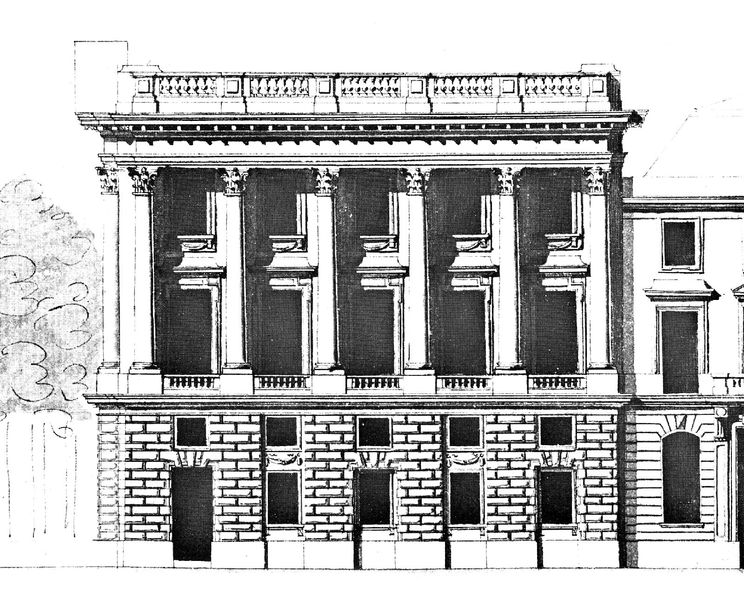
Titel: Entwurf für den Place Louis XV. ( heute: Place de la Concorde ) von A.-J. Gabriel
Künstler: Ange-Jacques Gabriel
Institution: Paris, Musée Carnavalet
Schlagwörter: baum, fenster, säulen, tür, zeichnung, dach, architektur, steine, front, frontal, ansicht, fassade, mauer, geländer, monumental, fugen, balustrade, entwurf, kapitelle, fries, simse, ballustrade, korinthisch, kapitel, begrünung, aufriss, rustica, bogenfenster